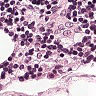
Metastatic tissue present: no